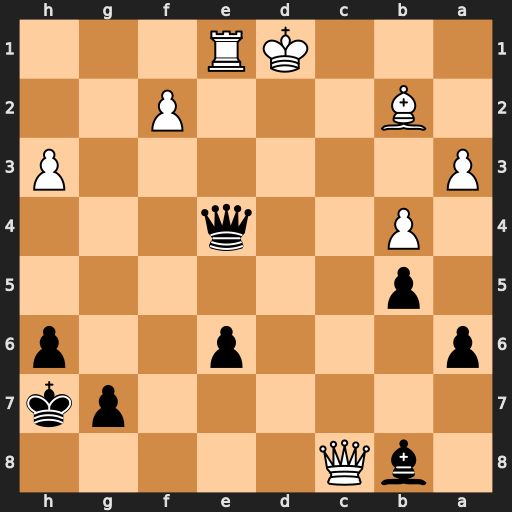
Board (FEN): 1bQ5/6pk/p3p2p/1p6/1P2q3/P6P/1B3P2/3KR3
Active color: b
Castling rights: -
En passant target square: -
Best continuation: Qd3+ Kc1 Bf4+ Re3 Qf1+ Kc2 Qxf2+